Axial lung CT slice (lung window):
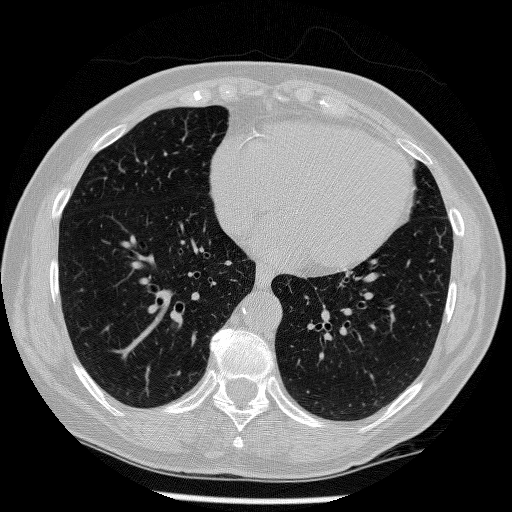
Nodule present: no